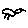
Label: bird